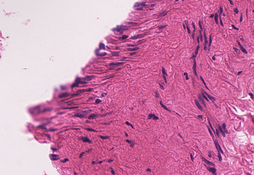
Tumor epithelial tissue: no
Tumor-associated stroma tissue: yes
Normal tissue: no